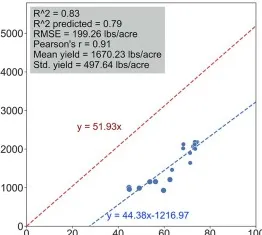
June 26.
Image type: chart (chart)